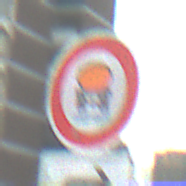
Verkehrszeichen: VerbotFahrzeugeWassergefaehrdenderLadung
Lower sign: RichtungsangabeDurchPfeile5
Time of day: MorningAfternoon
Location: Outdoor (Urban)
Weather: PartlyCloudy
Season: NotSpecified
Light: Natural